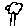
Label: tree